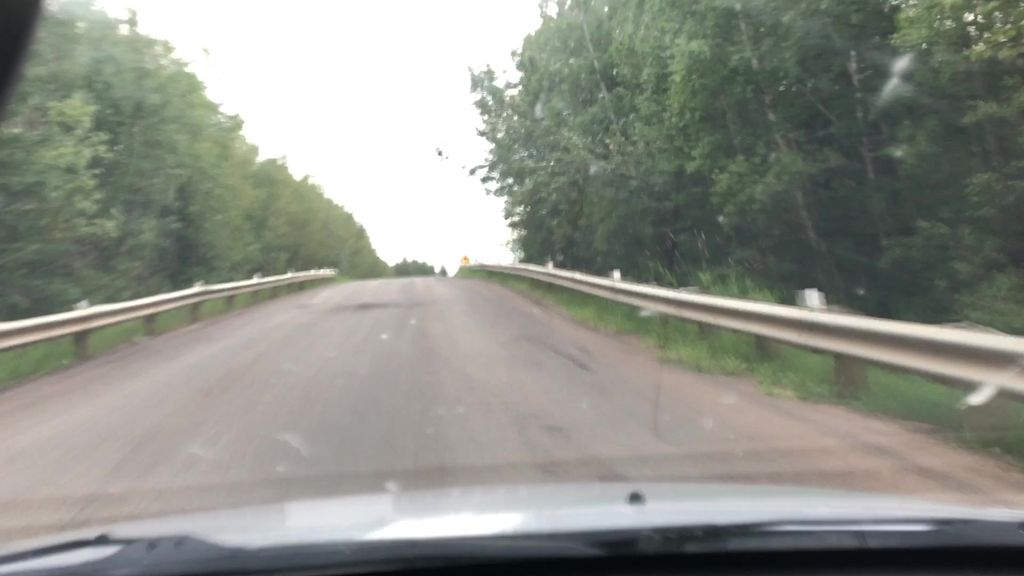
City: edmonton